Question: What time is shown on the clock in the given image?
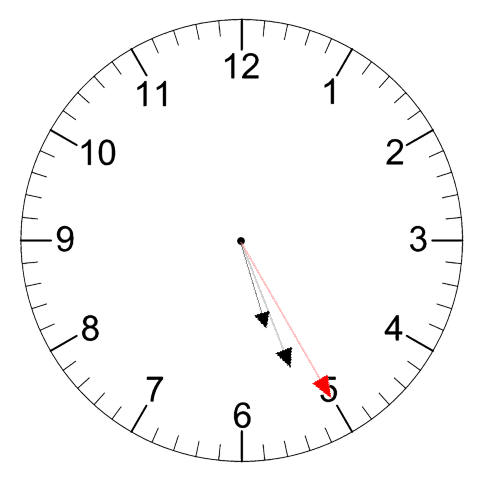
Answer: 05:26:25